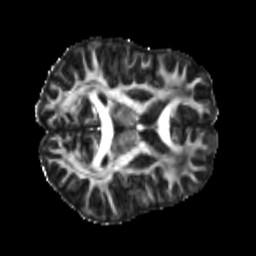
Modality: FA
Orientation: axial
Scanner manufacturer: siemens
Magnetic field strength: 3 T
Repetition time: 4 s
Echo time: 0.0594 s